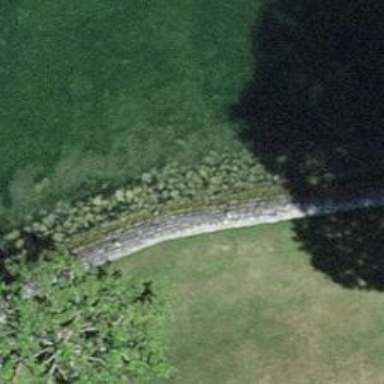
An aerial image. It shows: Swimming area in the open air. It is lake-type bathing area.